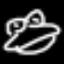
Label: frog